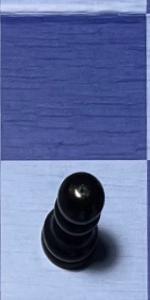
Label: Pawn_Black